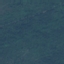
Label: Forest